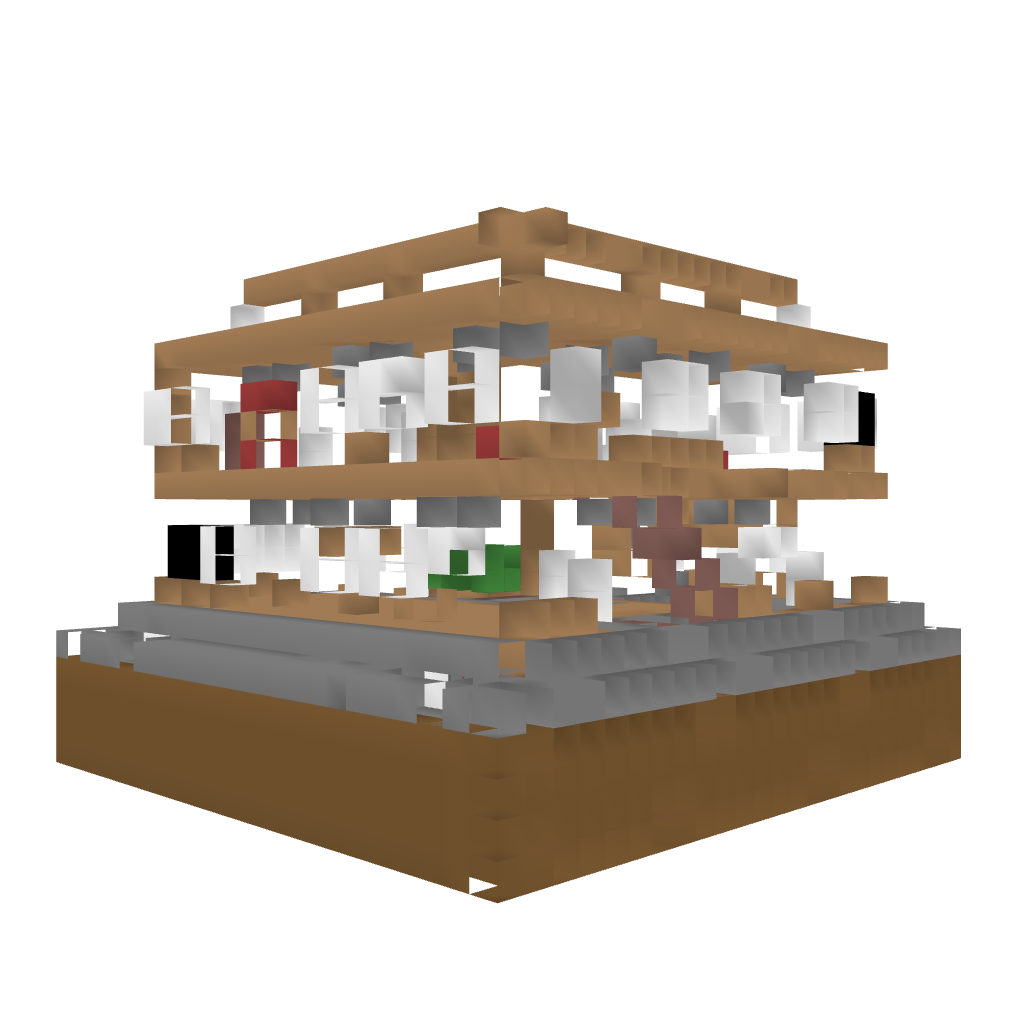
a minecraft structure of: Middle-class Modern L-shaped House bad low quality